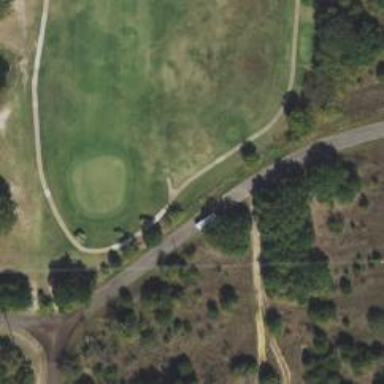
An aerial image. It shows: Path for golf carts.